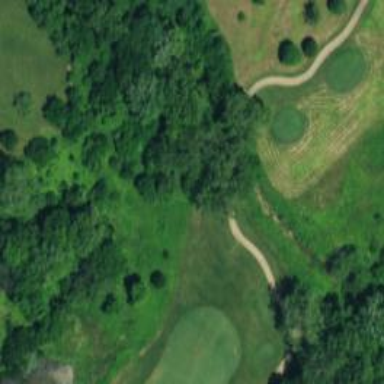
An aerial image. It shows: Service road with bridge used as golf cart path.